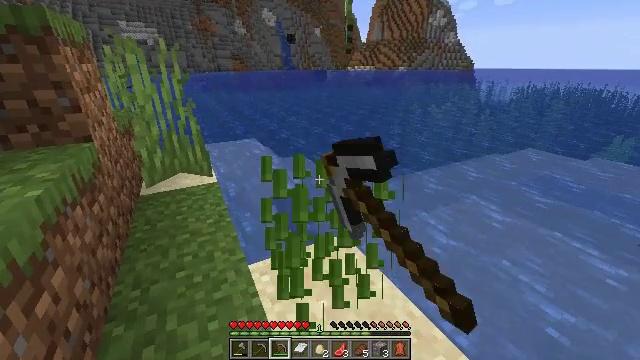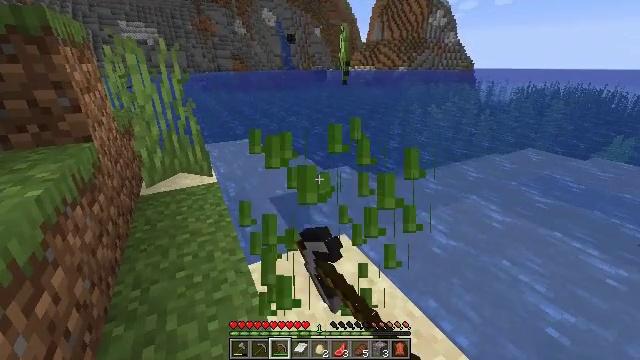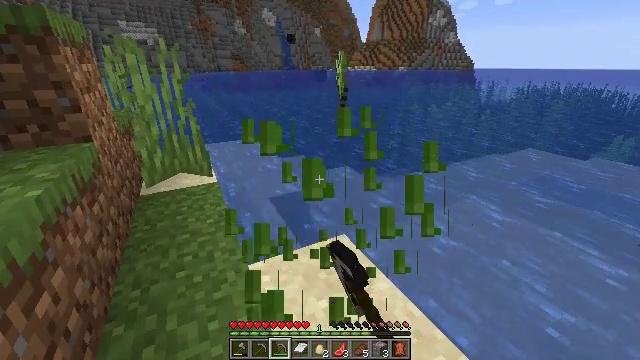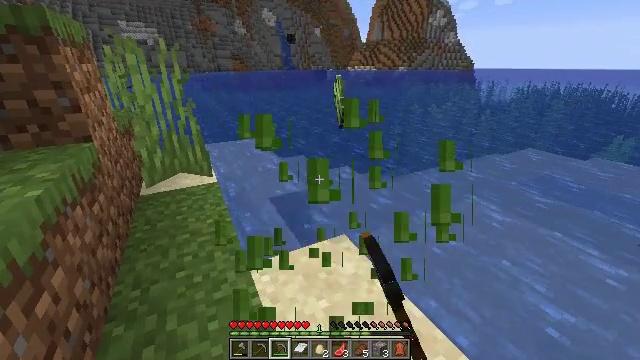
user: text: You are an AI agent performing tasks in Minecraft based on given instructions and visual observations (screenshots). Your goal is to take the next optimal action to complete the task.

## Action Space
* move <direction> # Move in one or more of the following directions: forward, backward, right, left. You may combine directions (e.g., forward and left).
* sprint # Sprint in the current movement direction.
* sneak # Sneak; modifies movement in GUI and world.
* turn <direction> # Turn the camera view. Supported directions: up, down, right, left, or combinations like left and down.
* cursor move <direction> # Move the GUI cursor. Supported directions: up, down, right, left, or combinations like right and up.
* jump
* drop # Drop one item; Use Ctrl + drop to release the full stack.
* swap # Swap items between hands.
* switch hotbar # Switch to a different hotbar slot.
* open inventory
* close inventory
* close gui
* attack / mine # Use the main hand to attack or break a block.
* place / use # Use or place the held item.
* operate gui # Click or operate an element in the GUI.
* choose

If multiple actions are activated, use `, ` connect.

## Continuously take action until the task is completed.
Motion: motion action
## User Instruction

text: Cut down the sugar cane stalks.
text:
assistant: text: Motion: attack / mine
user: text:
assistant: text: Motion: no_op
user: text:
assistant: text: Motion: no_op
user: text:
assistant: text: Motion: no_op